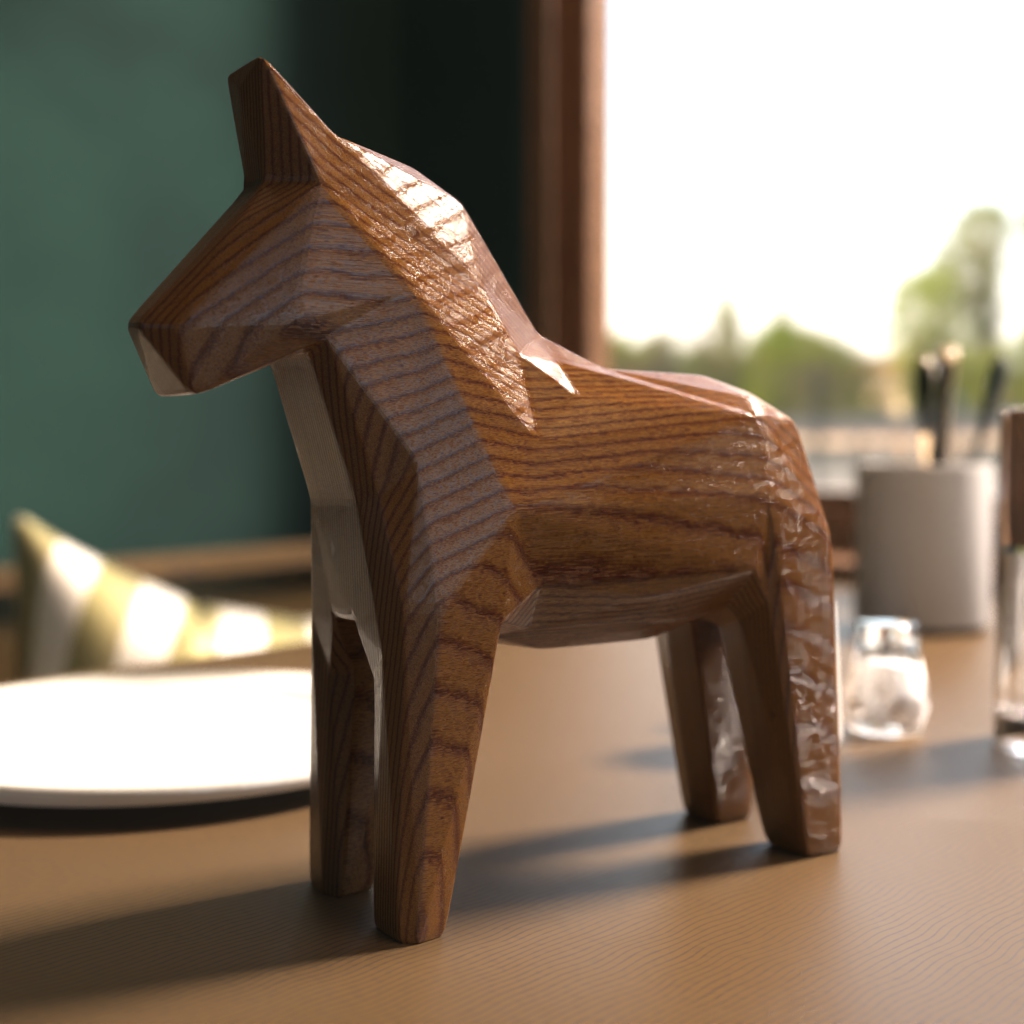
A high quality rendering of a dalahest_oak dalecarlian horse figurine made of varnished dark oak standing on a wooden table in an a sports hall with natural soft daylight from windows,long-shot from the left, 50 mm, f 5.6